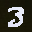
Label: 3